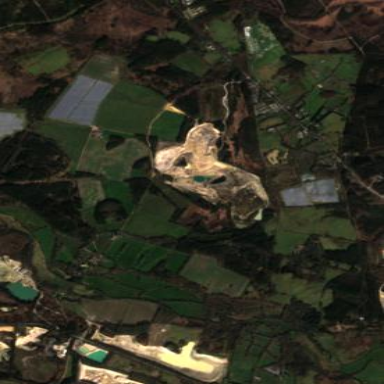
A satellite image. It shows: Quarry area.